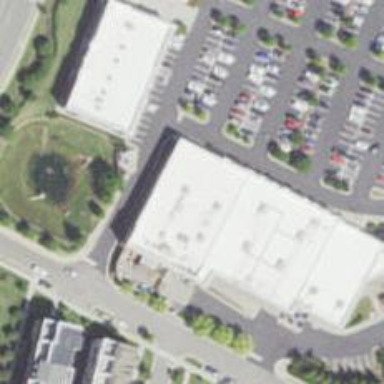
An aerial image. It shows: Supermarket.